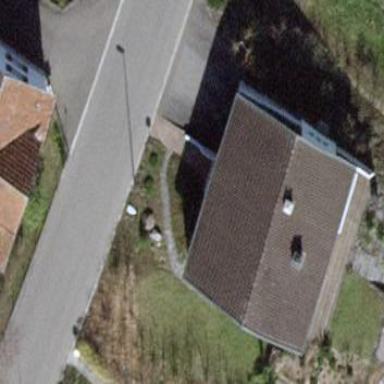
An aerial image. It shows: Simple house.